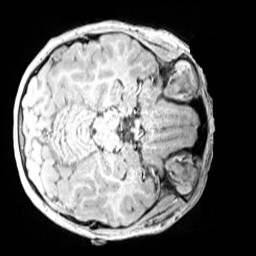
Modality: MP2RAGE
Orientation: axial
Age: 12
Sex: female
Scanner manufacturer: siemens
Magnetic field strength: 3 T
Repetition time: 4 s
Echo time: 0.00299 s